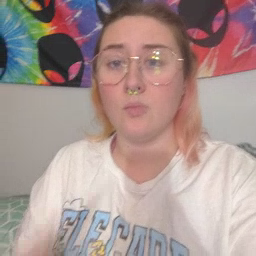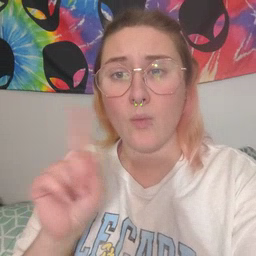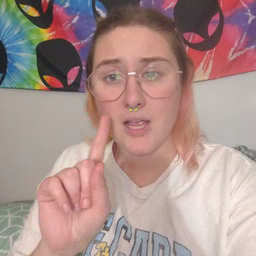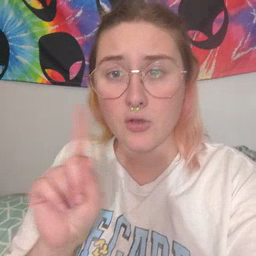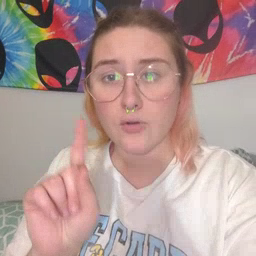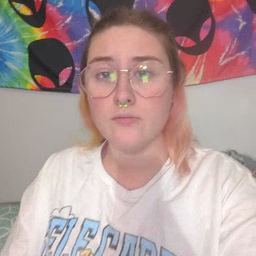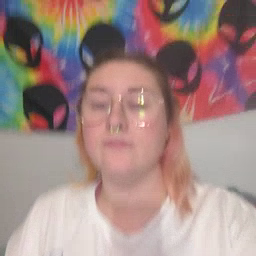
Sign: where